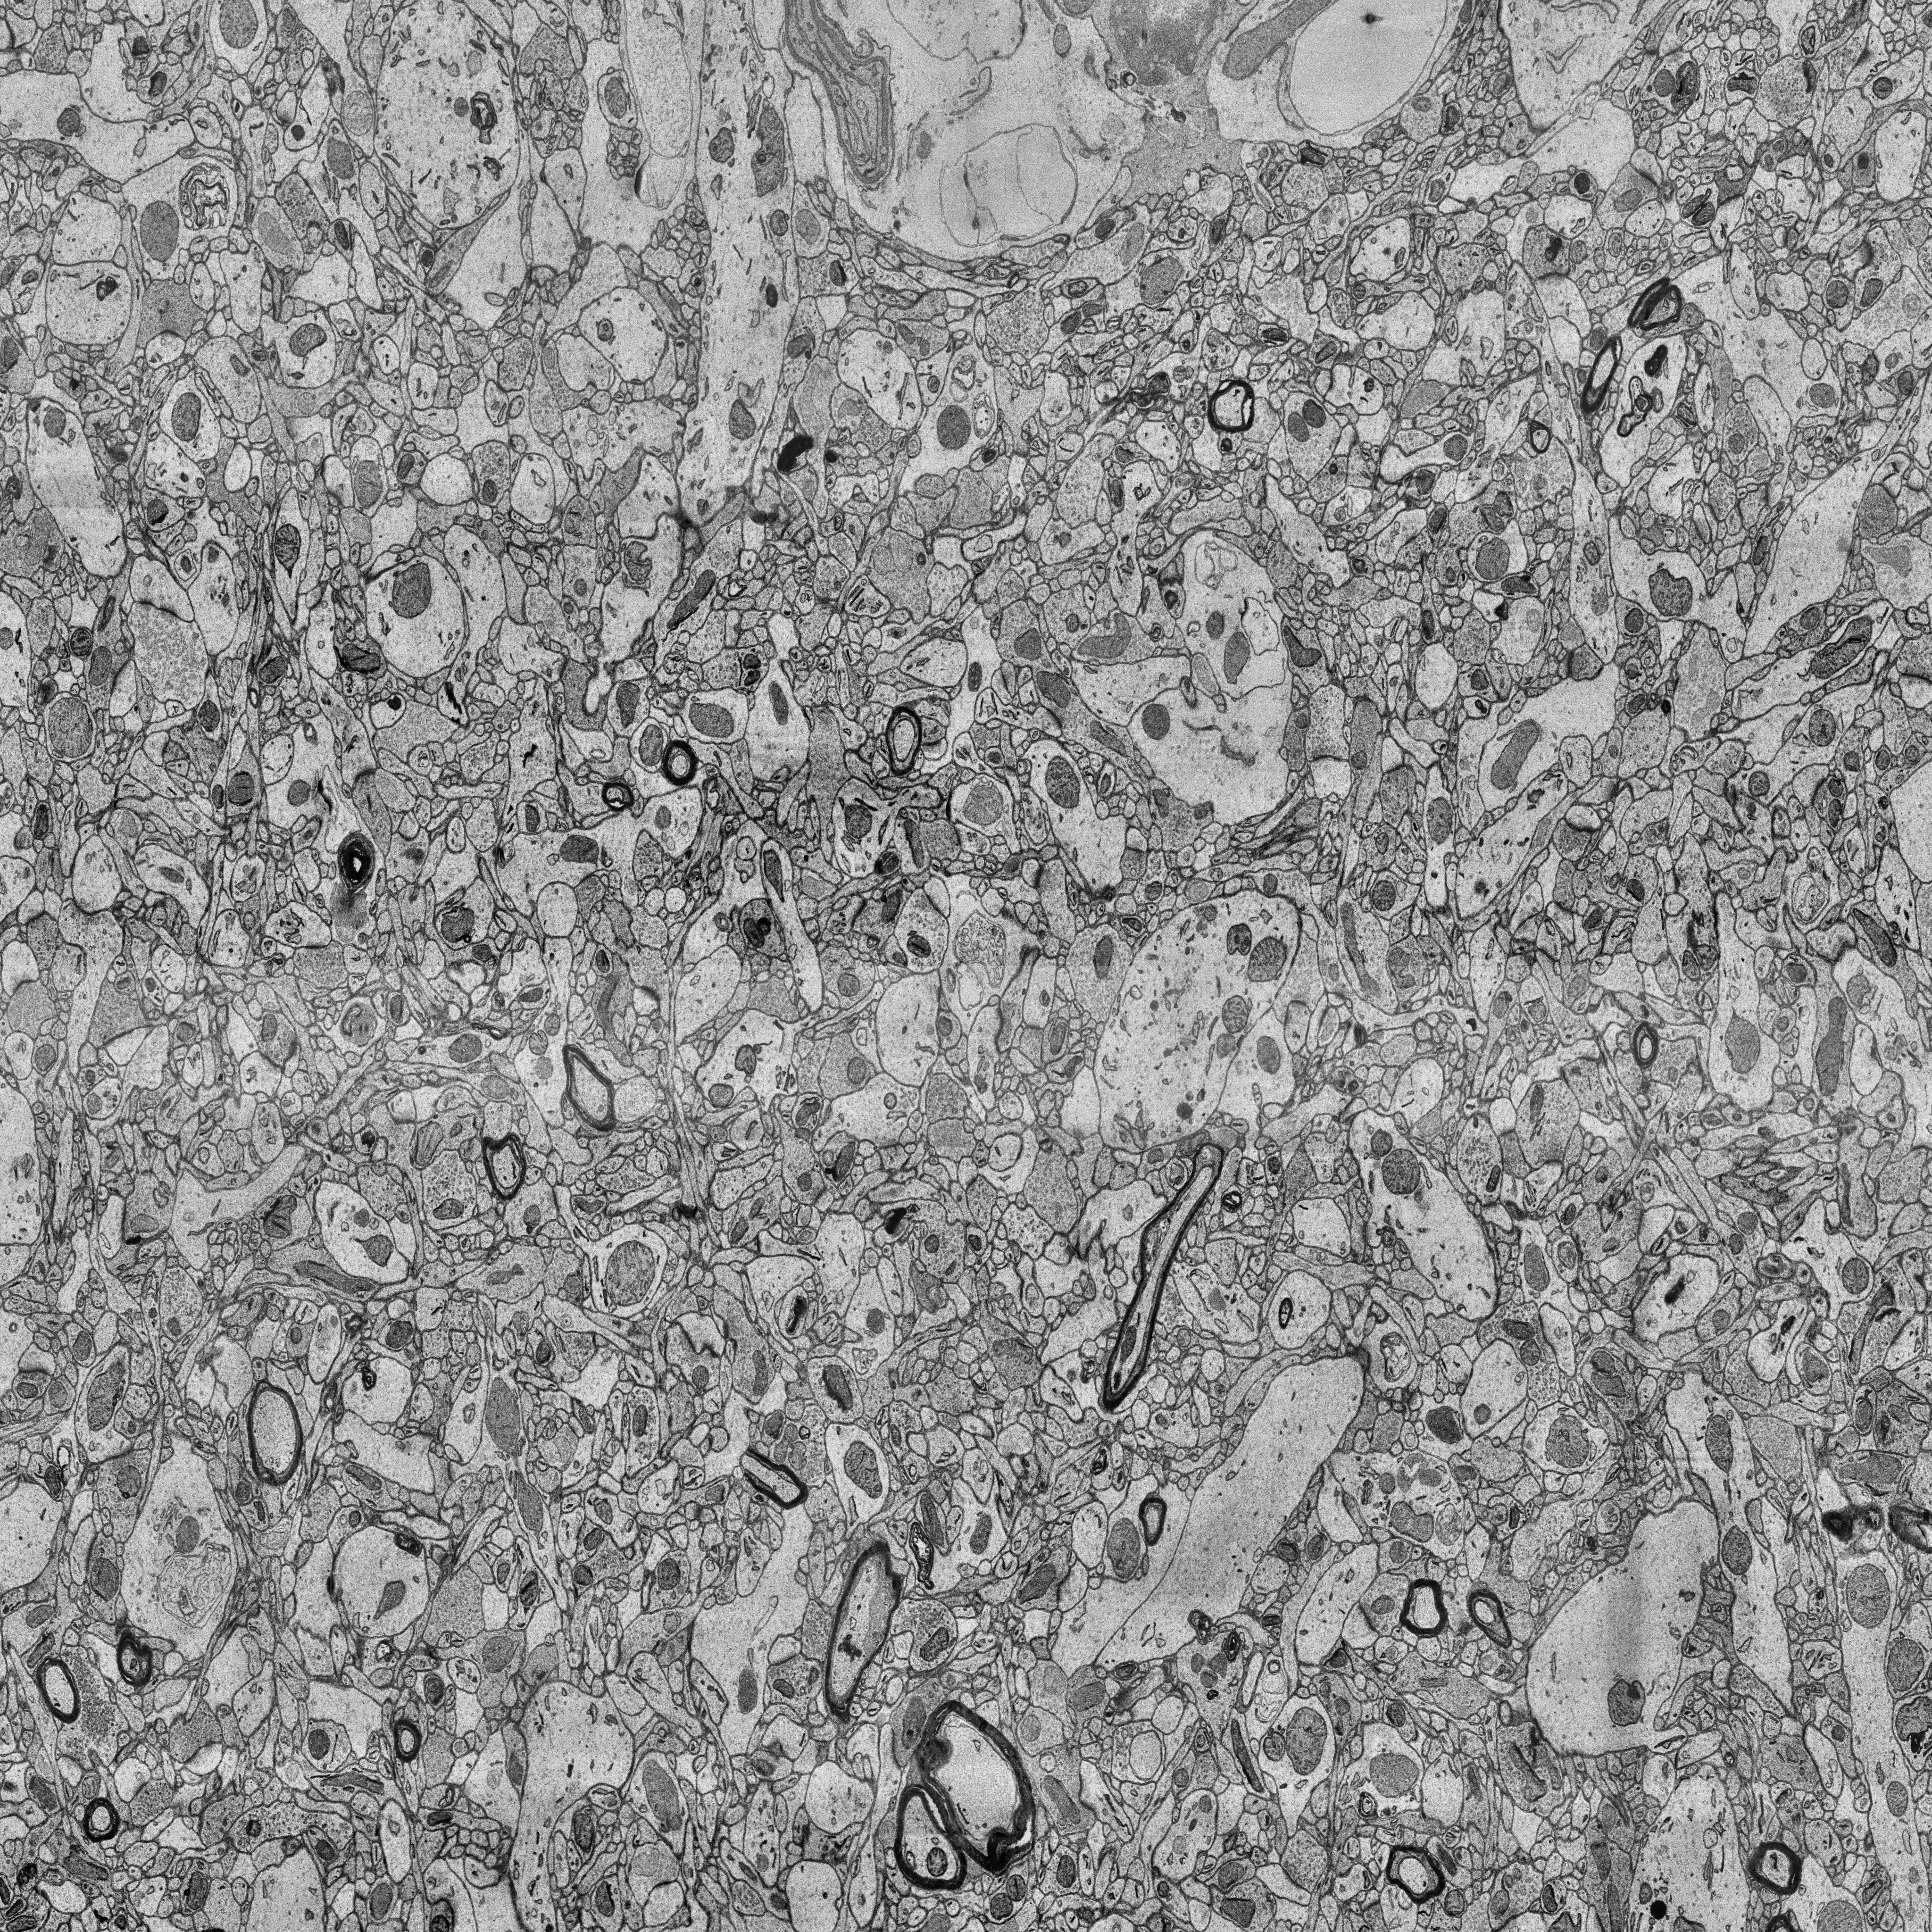
Electron microscopy slice of human cortex tissue
Slice depth (z): 117
Mitochondria instances in slice: 503